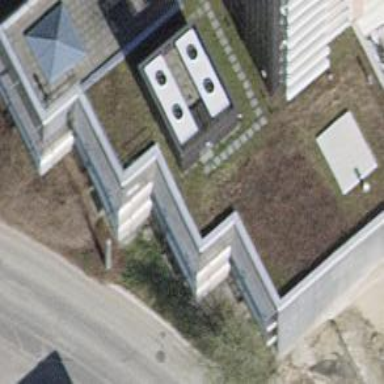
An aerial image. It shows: Hospital building.